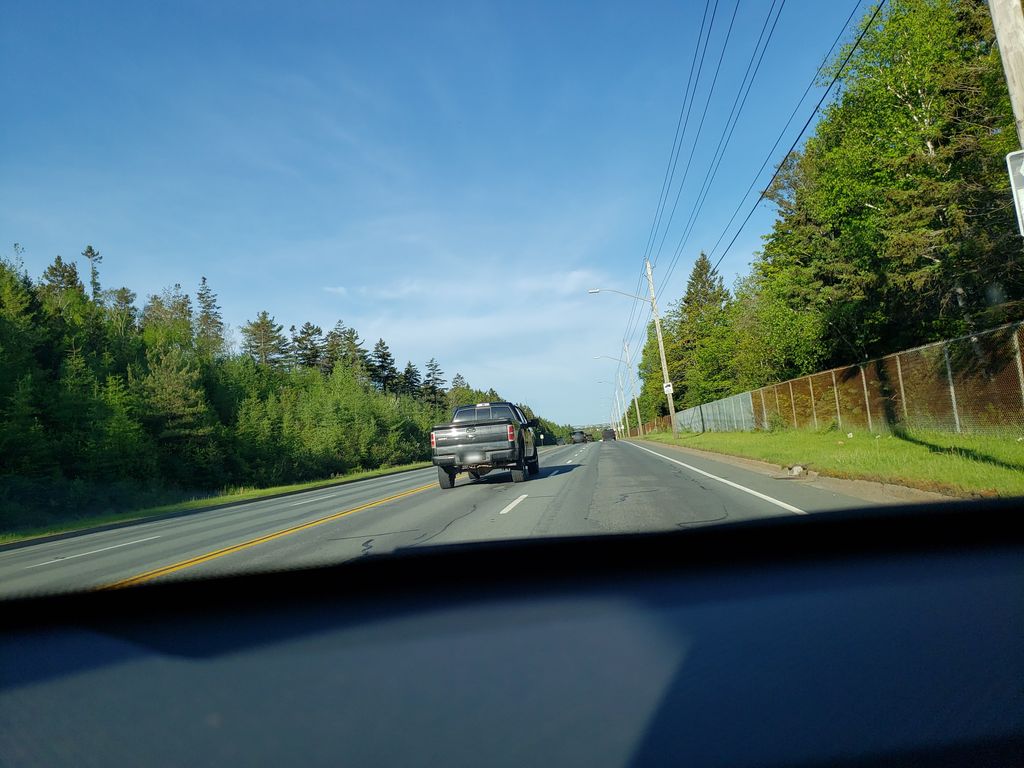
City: halifax